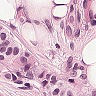
Metastatic tissue present: yes